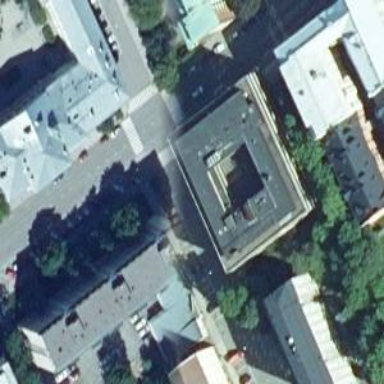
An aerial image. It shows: Government office.